Brain MRI, t1w sequence, axial 2D slice.
Patient: age 38, sex F, weight 78 kg, height 1.78 m
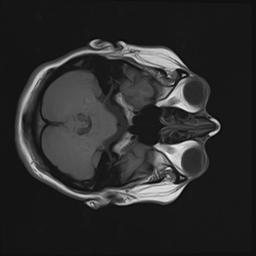